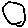
Label: circle